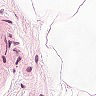
Metastatic tissue present: no